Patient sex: M
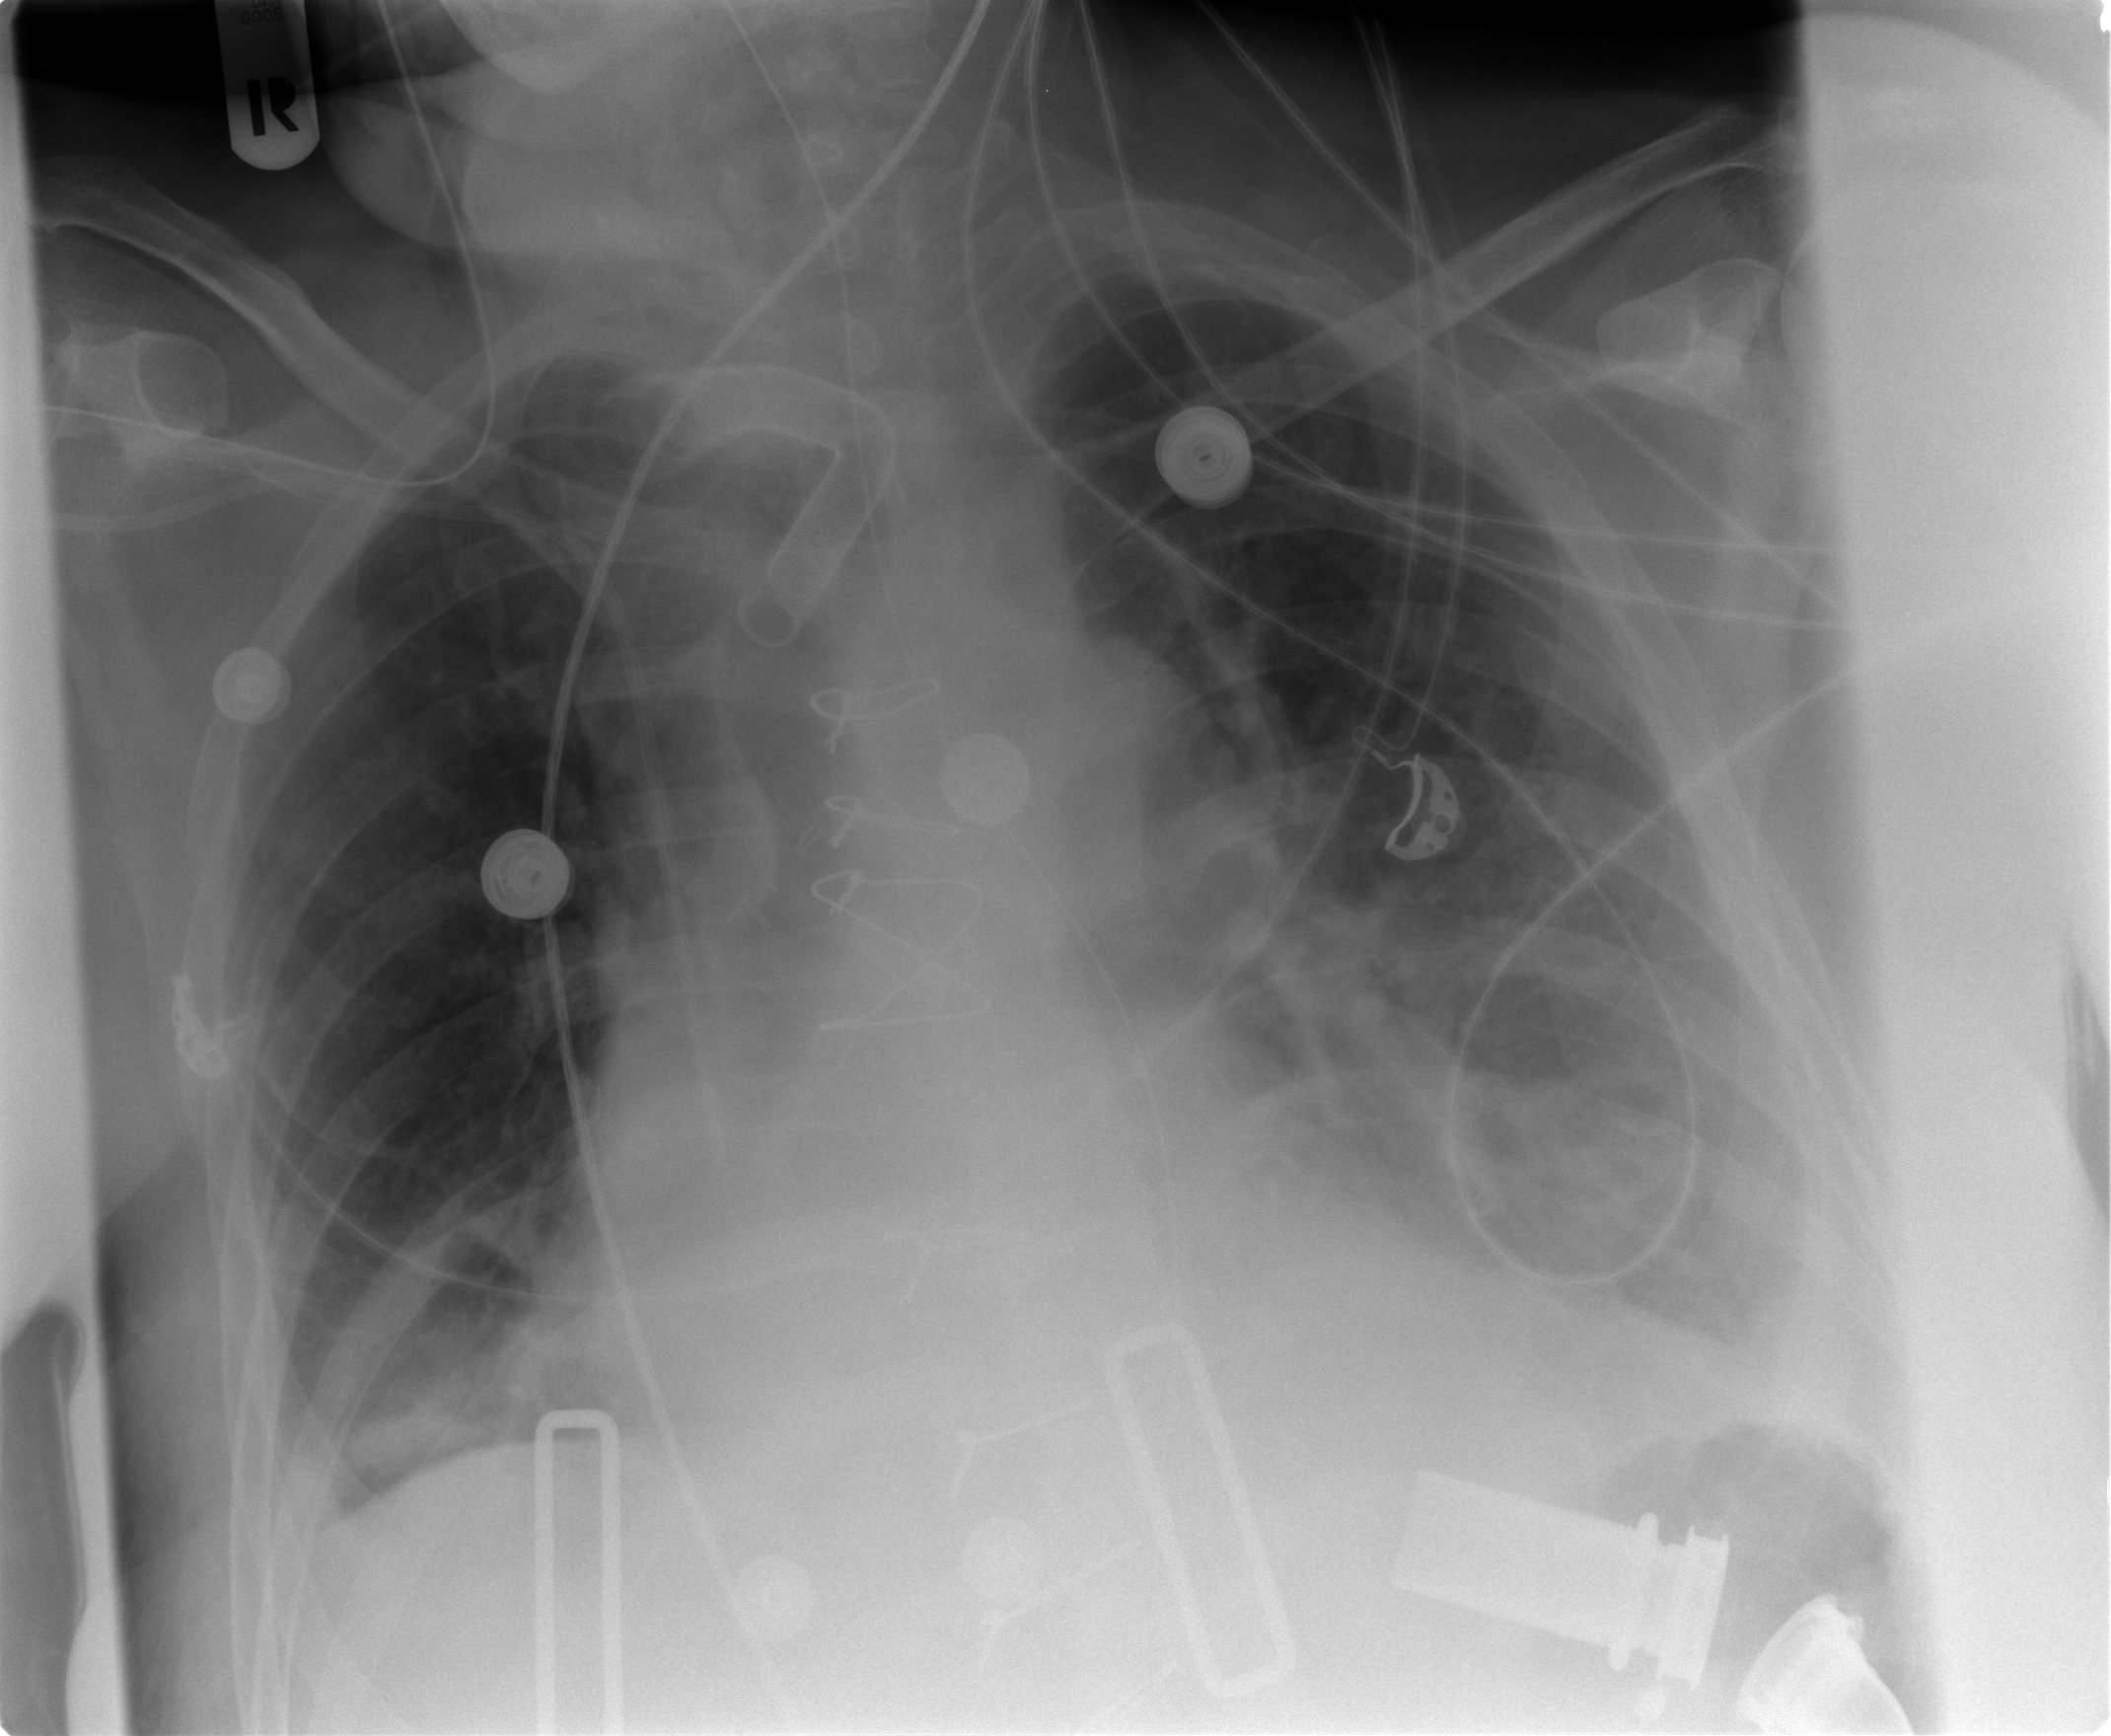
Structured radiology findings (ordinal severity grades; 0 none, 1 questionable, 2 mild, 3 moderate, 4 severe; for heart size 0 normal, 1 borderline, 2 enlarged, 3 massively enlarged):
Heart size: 0
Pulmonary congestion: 2
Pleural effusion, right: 0
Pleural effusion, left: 2
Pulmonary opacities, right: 0
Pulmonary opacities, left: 0
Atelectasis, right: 2
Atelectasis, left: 2